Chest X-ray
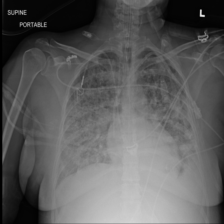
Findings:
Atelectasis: positive
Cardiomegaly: negative
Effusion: negative
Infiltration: positive
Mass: negative
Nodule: negative
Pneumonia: negative
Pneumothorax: negative
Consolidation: negative
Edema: negative
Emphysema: negative
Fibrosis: negative
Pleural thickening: negative
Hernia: negative